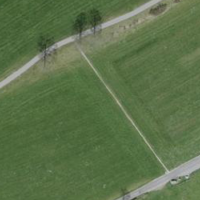
EUNIS habitat code: 25
Species observed at this site:
Delichon urbicum